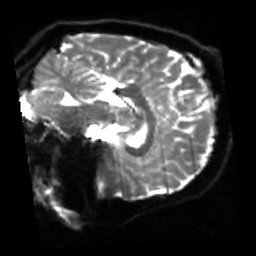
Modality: sbref
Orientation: sagittal
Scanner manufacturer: siemens
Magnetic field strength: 3 T
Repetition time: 4 s
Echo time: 0.0594 s